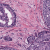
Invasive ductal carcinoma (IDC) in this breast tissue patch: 0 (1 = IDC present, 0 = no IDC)